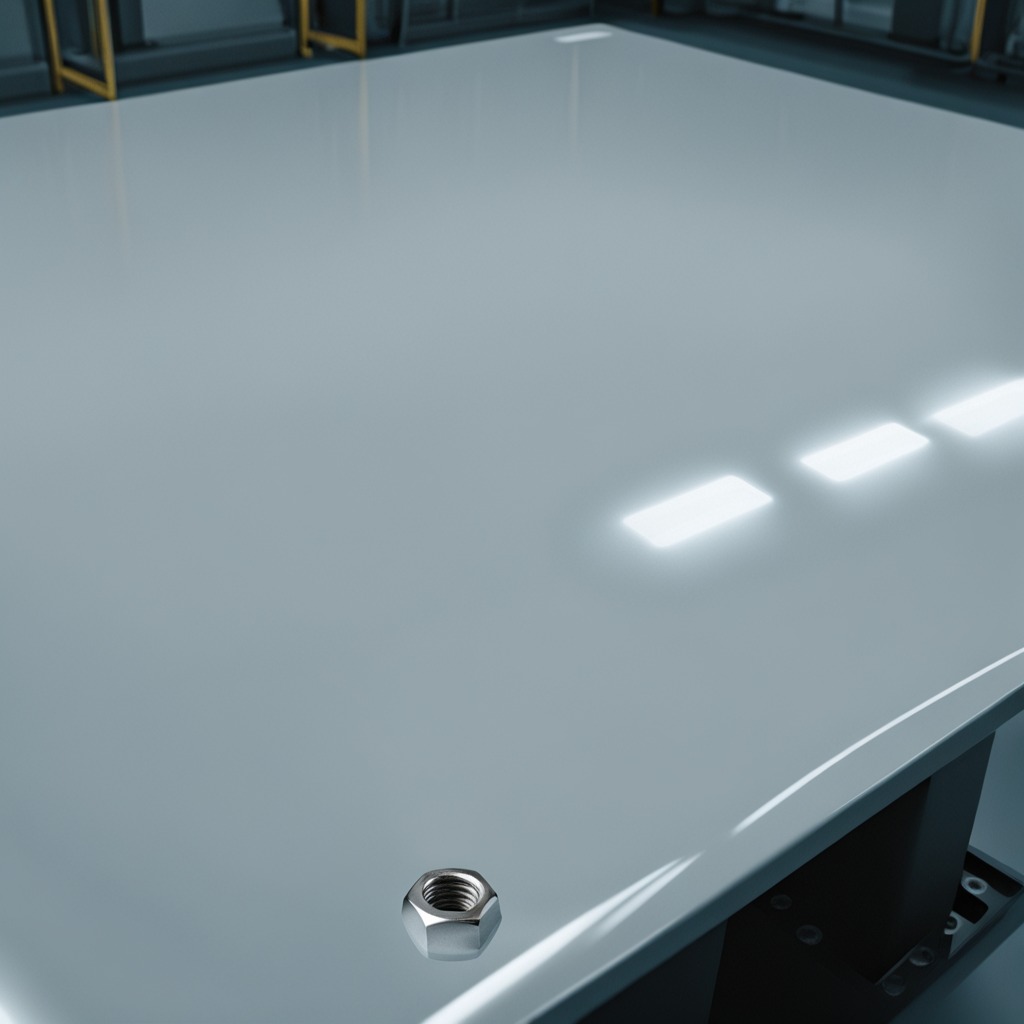
A metal nut is lying on a high-gloss table in a ship maintenance bay industrial lighting.